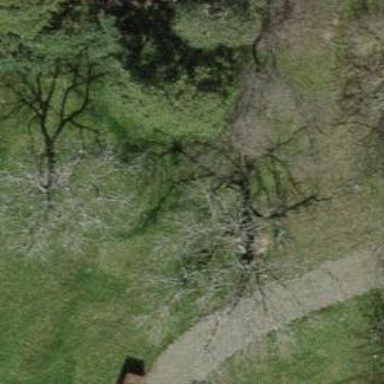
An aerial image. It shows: Single tag "natural: tree."